Question: I've encountered a problem with Flexslider on iOS devices that seems similar to the problem reported in <URL>, but not on iOS 5 or 6 using Safari or Chrome. The problem occurs on both iPhone and iPad.
I first noticed this in a large responsive portfolio site I'm building for a client and thought it might be related to the unusual configuration including pulling the slider in using Ajax. As it turns out I was able to reduce it to a simple example. Here are screen shots of the example in iOS and OSX Safari.

The example is very simple and uses jQuery 1.10.1 and jQuery.flexslider 2.1. You can find <URL>. Here's the code:
'''
<!DOCTYPE html>
<html>
<head>
<meta name="viewport" id="viewport" content="initial-scale=1.0, width=device-width" />
<script src="jquery.js" type="text/javascript"></script>
<script src="jquery.flexslider.js" type="text/javascript"></script>
<script type="text/javascript">
jQuery(window).load(function() {
jQuery('.flexslider').flexslider({
controlNav:true,
animationLoop: true,
slideshowSpeed:2000
});
});
</script>
<link rel="stylesheet" href="flexslider.css" />
<style type="text/css">
#example{
width:100%;
height:auto;
max-width:400px;
background-color:#f0f0f0;
}
</style>
</head>
<body>
<h1>Flexslider iOS bug example</h1>
<section id="example">
<div class="flexslider">
<ul class="slides">
<li><img src="tallslide.jpg"></li>
<li><img src="wideslide.jpg"></li>
</ul>
</div>
<p>Text after slider</p>
</section>
</body>
</html>
'''
I've tried numerous CSS adjustments such as changing the images to display:inline, and messing with margins and padding. None of those made it any better.
My question is:
How do you make Flexslider display short slides properly on iOS or do you know of a slider that works well in responsive sites with slides of different aspect ratios?
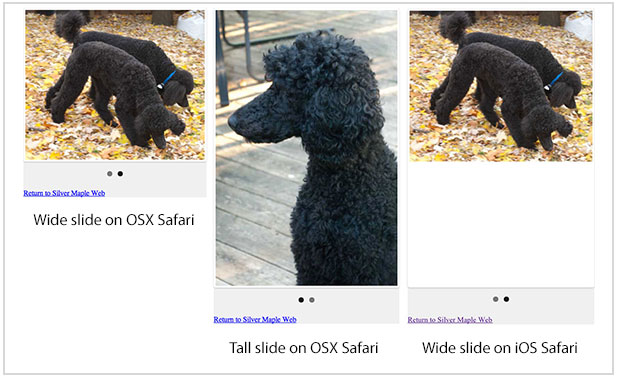
Answer: It doesn't look like it's currently possible with what Flexslider provides. My best alternative was to use BXSlider which has an 'adaptiveHeight'option.